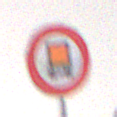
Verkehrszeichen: VerbotKennzeichnungspflichtigeKraftfahrzeugeGefaehrlicheGueter
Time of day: MorningAfternoon
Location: Roofed (Urban)
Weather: PartlyCloudy
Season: NotSpecified
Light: Natural